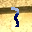
Label: 3